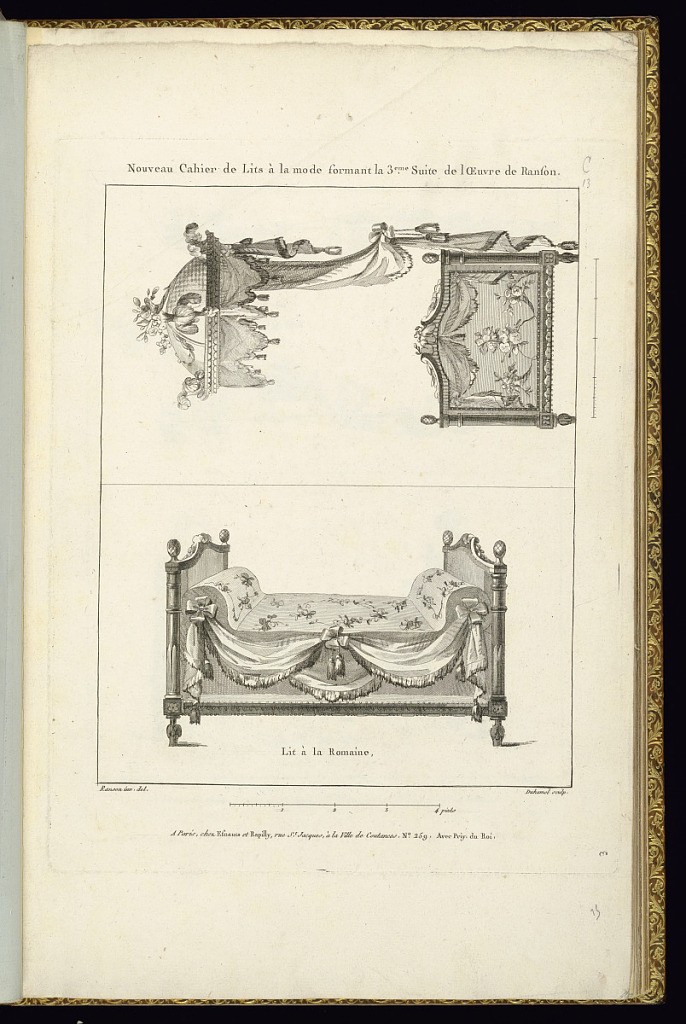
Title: Title Page
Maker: Pierre Ranson, French, 1736–1786
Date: late 18th century
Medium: Etching and engraving on paper
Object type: Print
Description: Title page for a series of bed designs with two designs illustrated. Above, a bed with a crown canopy (baldachin) projecting from the wall along the side of the bed. The headboards and footboards are the same height, and the back of the board is upholstered with floral motifs and hanging swags of textiles. The frame is carved with running patterns, rosettes, and acorn finials. The canopy is topped with flowers and corner feather finials, draped with scalloped textiles with tassels. The bed curtains are tied back with ribbon and rope with tassels. The lower design illustrates the bed from a front view without the canopy. The bed linen is decorated with floral motifs and the skirt is decorated with hanging swags of textiles finished with passementeries and tied with ribbons and ropes with tassels. There is a scale below each design. The plate is titled, numbered, and signed.